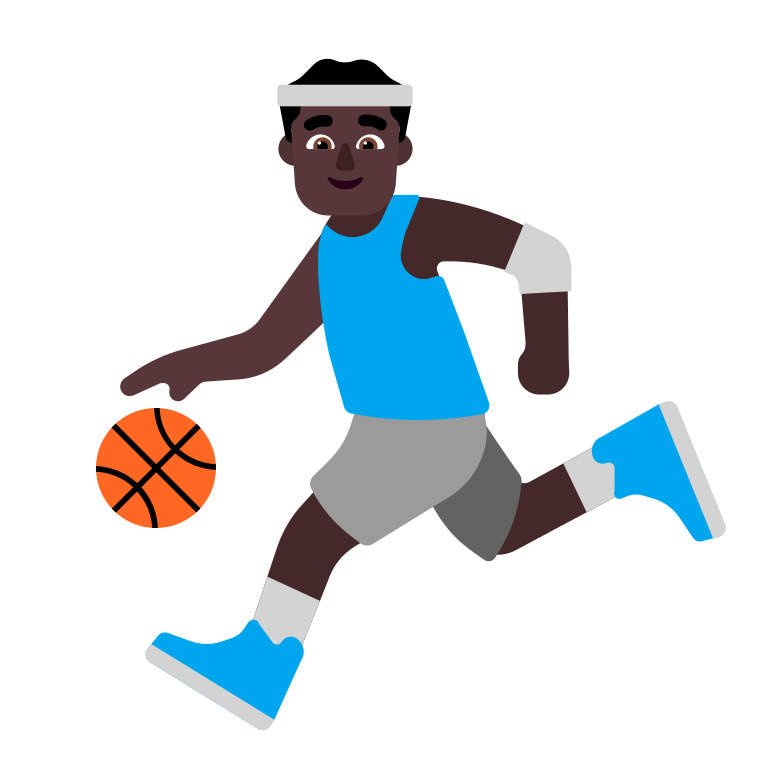
man bouncing ball flat dark